Chest X-ray. View position: PA
Patient age: 24
Patient sex: F
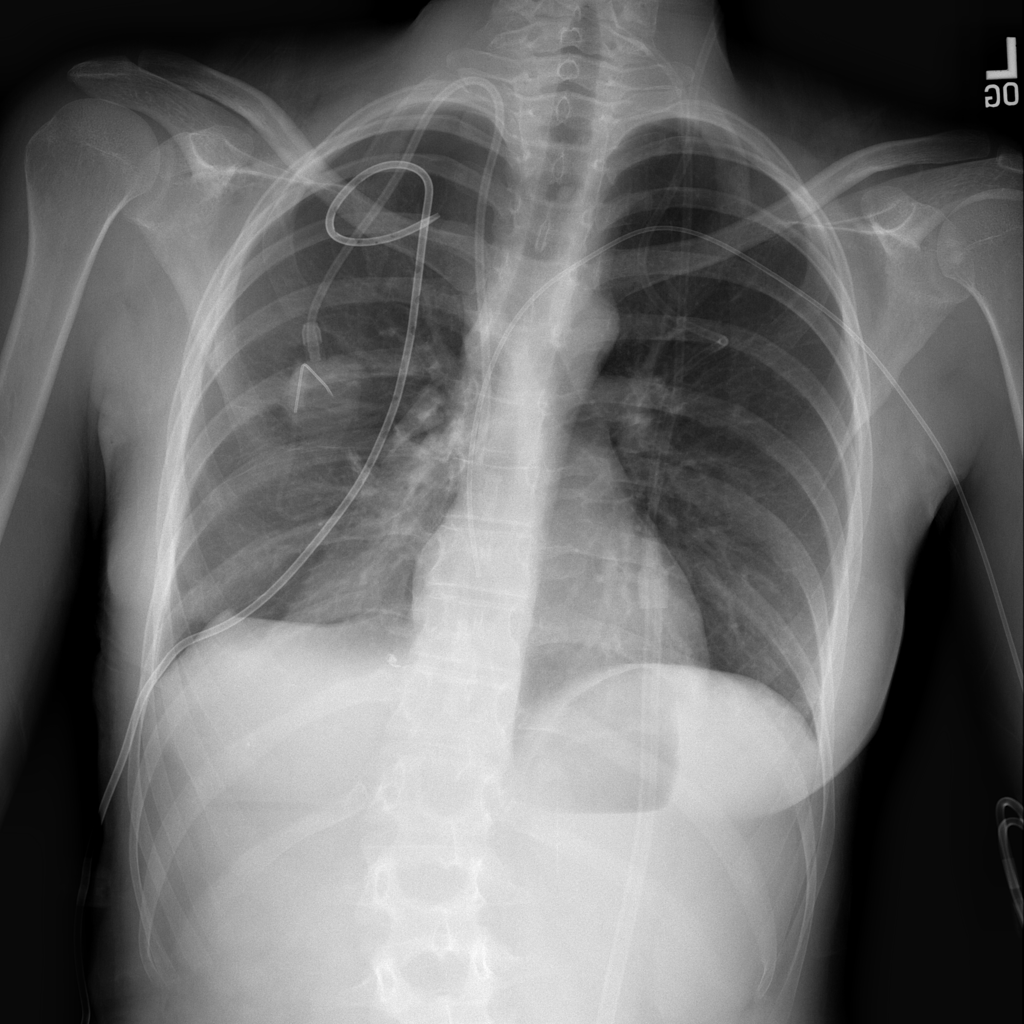
Finding: Pneumothorax